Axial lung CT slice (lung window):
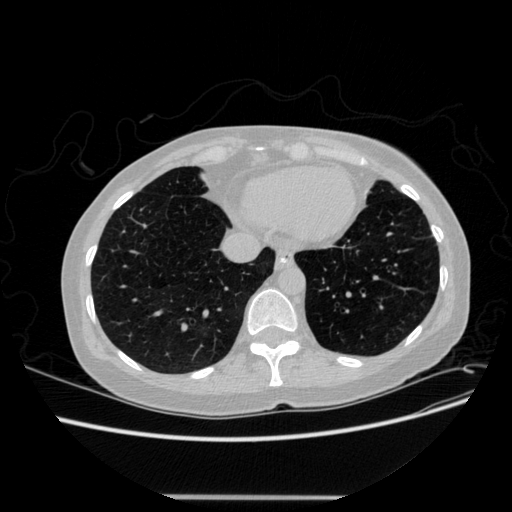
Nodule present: no